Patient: sex M, age 60
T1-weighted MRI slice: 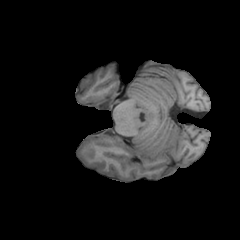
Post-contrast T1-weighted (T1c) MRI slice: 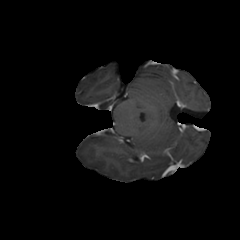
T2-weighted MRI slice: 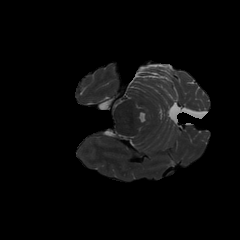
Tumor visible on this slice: no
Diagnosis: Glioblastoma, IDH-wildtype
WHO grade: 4